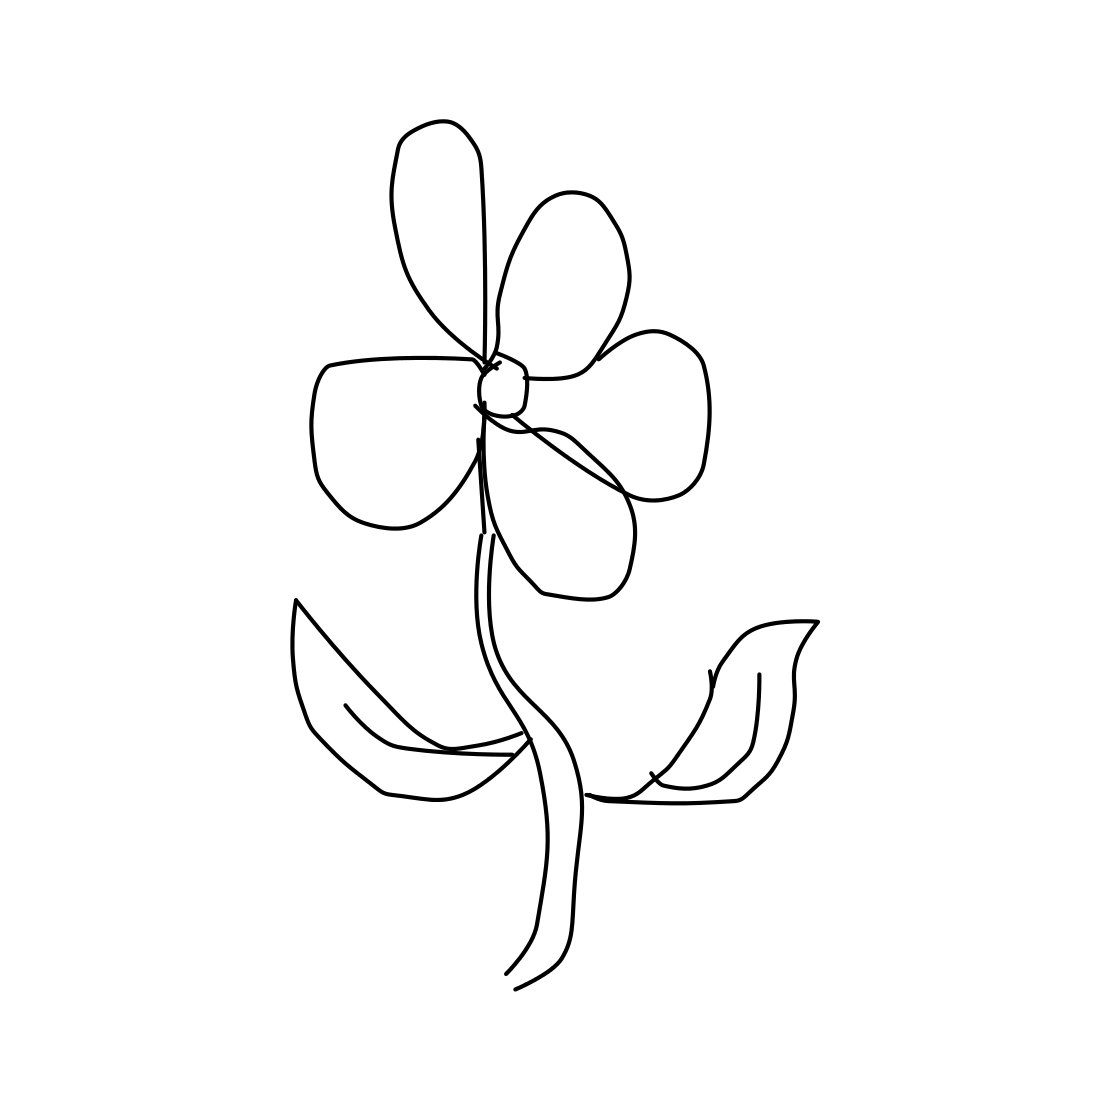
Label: flower with stem